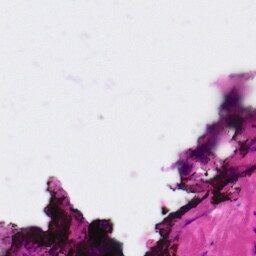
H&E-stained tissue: Ovarian